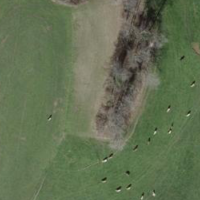
EUNIS habitat code: 52
Species observed at this site:
Pholidoptera griseoaptera
Chorthippus biguttulus
Nemobius sylvestris
Gomphocerippus rufus